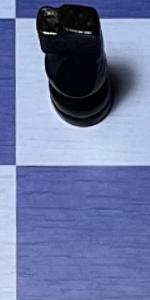
Label: Empty